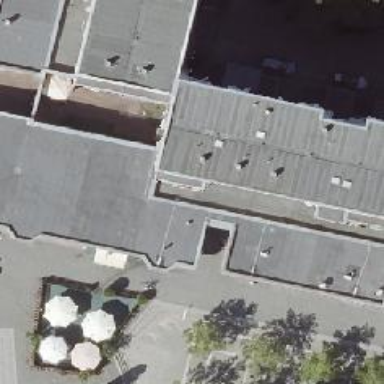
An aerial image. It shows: Restaurant.